You are looking at the wavelet scalogram of a bearing's acceleration signal. Determine the bearing's health state. Answer with exactly one of: normal, inner_race, outer_race, ball.
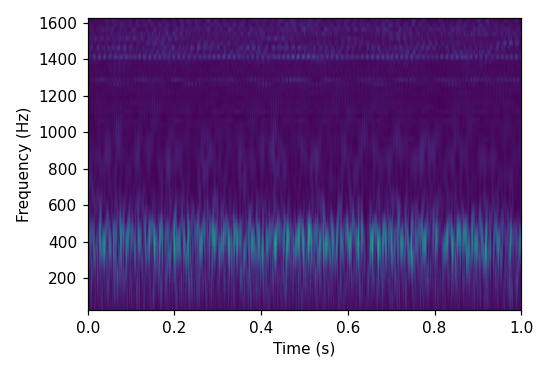
Answer: ball